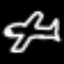
Label: airplane